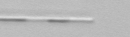
Label: Leptocylindrus